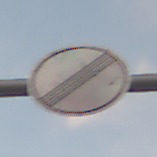
Verkehrszeichen: EndeSaemtlicherBegrenzungen
Umgebung: Outdoor, Nature
Tageszeit: SunriseSunset
Wetter: PartlyCloudy
Licht: Natural
Jahreszeit: NotSpecified
Kontrast: LowContrast